Field crop: maize
Growth stage: 2
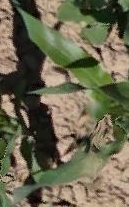
Species: maize